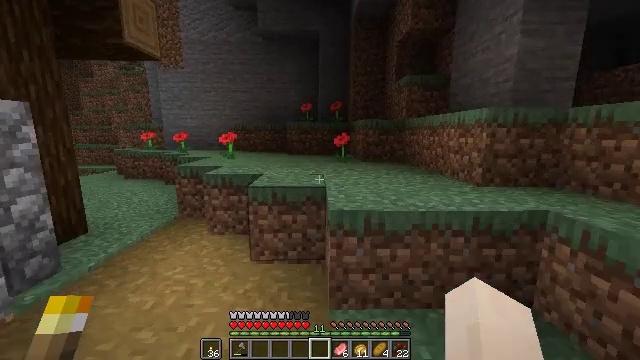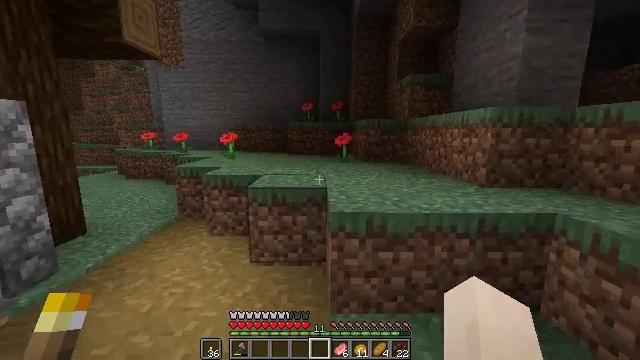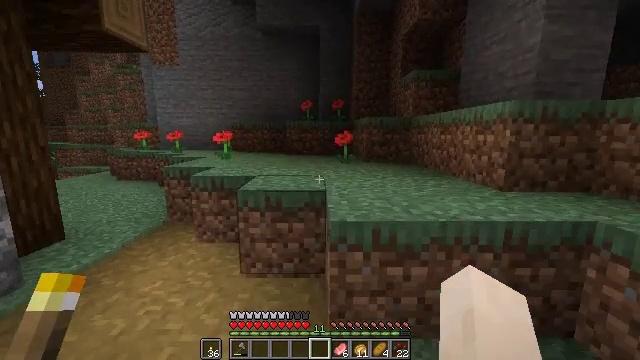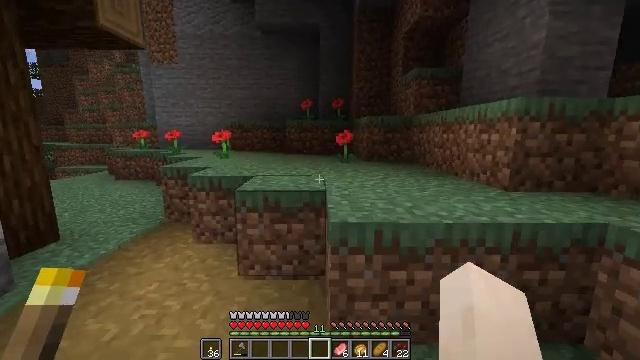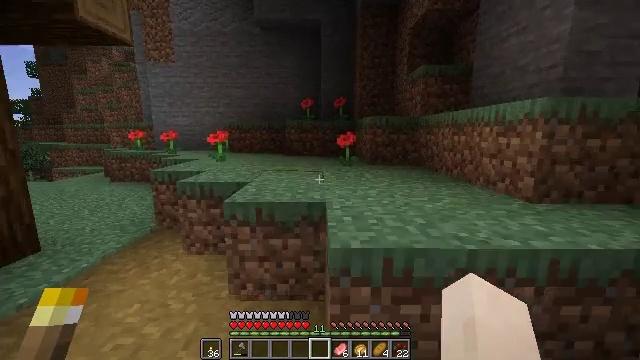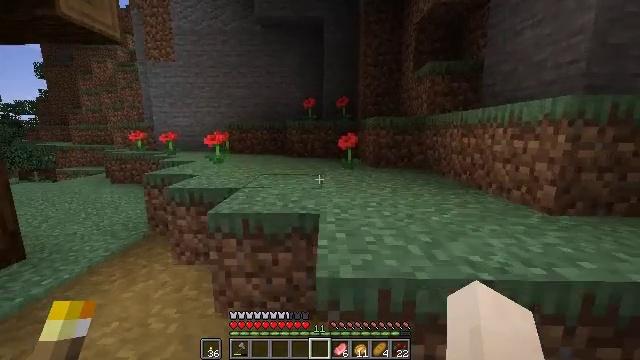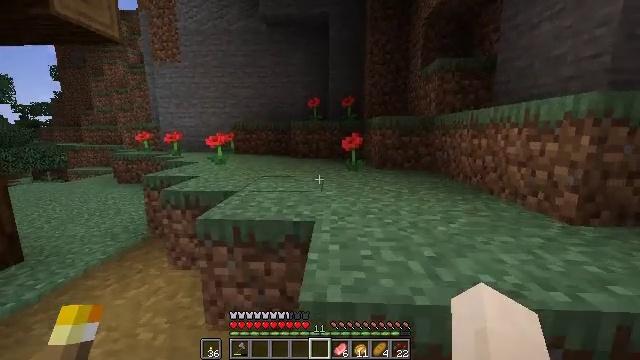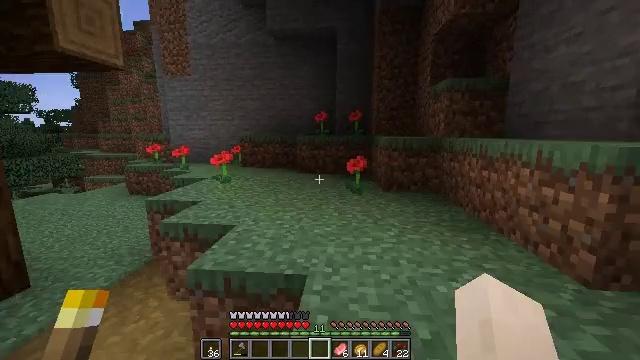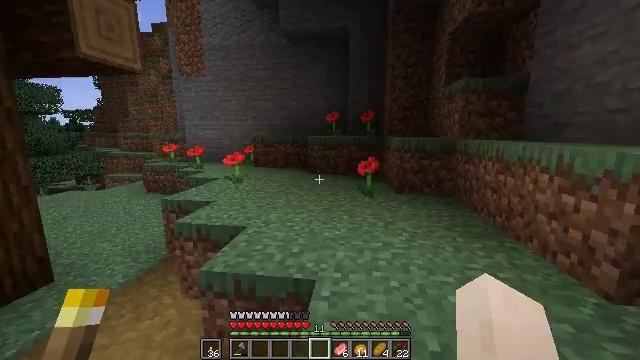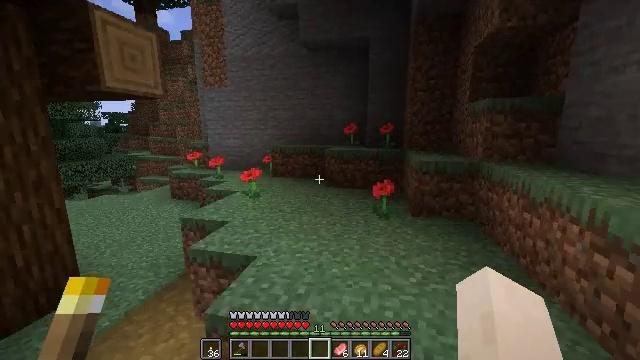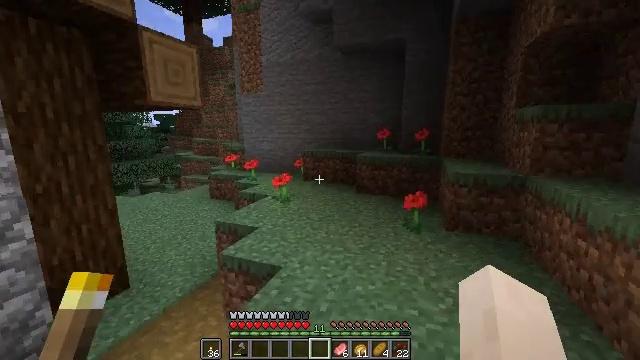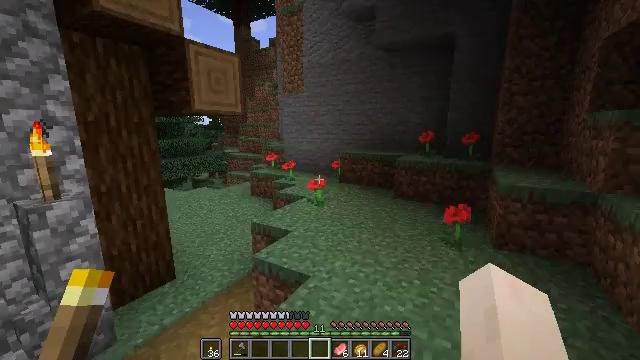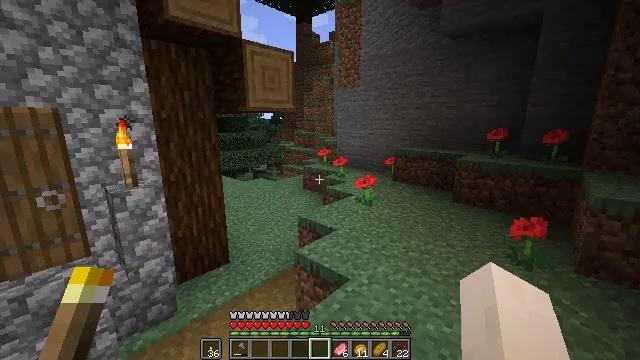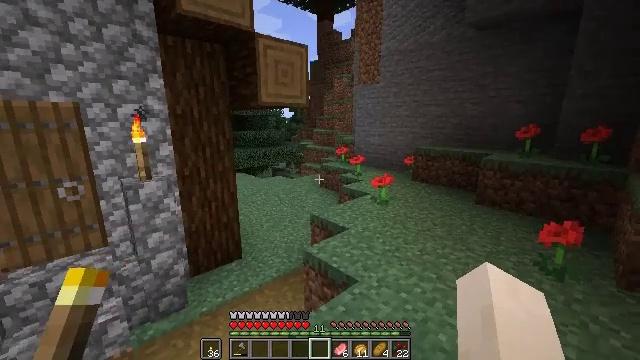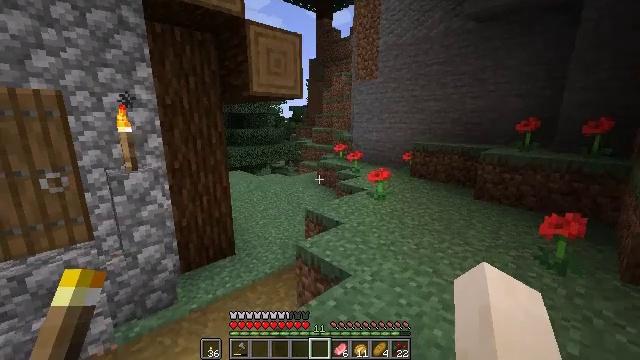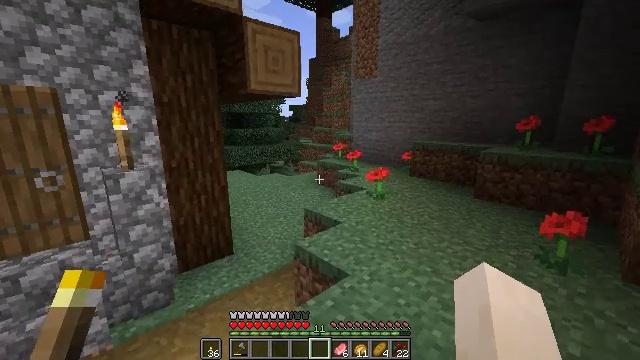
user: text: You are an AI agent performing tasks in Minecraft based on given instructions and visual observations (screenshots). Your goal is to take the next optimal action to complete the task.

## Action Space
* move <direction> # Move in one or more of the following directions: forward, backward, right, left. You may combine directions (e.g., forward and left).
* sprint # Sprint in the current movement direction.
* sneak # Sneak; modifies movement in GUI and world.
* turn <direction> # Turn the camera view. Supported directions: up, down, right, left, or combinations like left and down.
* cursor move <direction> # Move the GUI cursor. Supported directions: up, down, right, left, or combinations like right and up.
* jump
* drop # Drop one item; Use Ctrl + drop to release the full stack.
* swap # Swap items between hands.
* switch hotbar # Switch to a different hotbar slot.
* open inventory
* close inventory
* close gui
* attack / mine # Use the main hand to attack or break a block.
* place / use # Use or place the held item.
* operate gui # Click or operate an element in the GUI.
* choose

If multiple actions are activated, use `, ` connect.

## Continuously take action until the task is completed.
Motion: motion action
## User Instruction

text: Kill a zombie villager.
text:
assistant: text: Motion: move forward
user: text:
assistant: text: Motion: move forward
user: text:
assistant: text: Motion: move forward
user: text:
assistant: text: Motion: move forward and move right
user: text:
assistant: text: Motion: move forward and move right, turn left
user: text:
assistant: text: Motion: move forward and move right, turn left
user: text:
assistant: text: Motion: move forward and move right, turn left, jump
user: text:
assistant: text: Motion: move forward and move right, turn left, jump
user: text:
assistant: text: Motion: move forward, turn left, jump
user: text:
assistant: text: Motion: move forward, turn left, jump
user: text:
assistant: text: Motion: move forward, turn left, jump
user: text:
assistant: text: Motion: move forward, turn left and down
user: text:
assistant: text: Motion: move forward, turn left
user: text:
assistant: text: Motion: move forward
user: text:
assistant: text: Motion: move forward
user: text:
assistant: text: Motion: move forward
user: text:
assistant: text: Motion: move forward
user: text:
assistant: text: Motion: move forward
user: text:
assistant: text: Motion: move forward and move right
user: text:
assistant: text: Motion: move forward and move right
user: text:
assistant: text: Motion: move forward and move right
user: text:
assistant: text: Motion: move forward and move right, turn left
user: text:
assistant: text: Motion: move forward and move right, turn left
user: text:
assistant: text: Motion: move forward and move right, turn left
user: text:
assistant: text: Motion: move forward
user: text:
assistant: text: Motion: move forward
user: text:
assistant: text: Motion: move forward
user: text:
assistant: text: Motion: move forward
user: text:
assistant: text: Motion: move forward
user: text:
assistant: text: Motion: move forward